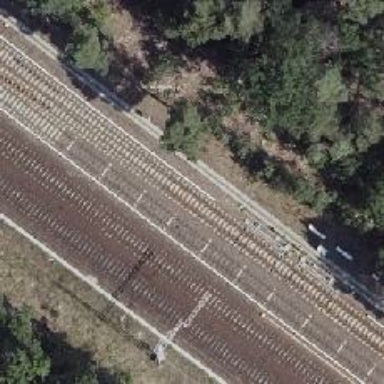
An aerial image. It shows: Light rail electrified railway.